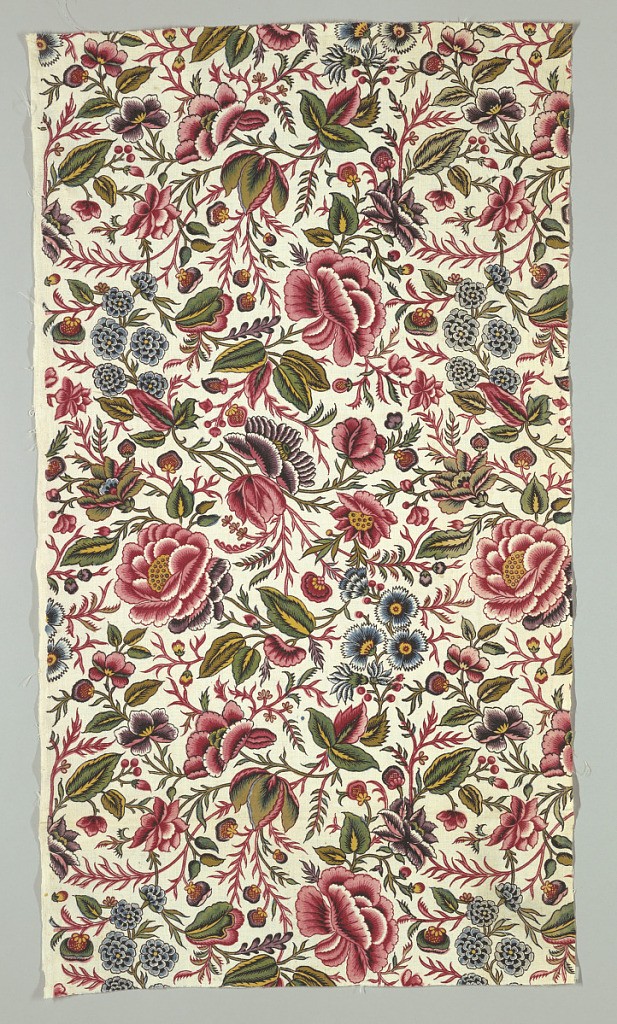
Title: Textile
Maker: Oberkampf & Cie., Jouy-en-Josas, France, 1759–1815
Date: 1775–85
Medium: cotton Technique: plain weave foundation. block-printed; Bronze, yellow and blue applied by brush
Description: Branching flowers on a white backgound.